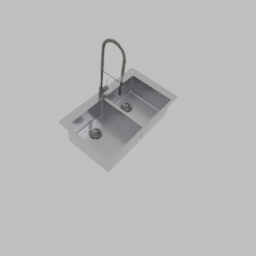
Label: appliances